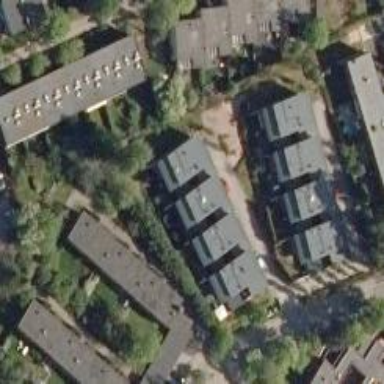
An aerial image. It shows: Terrace building.